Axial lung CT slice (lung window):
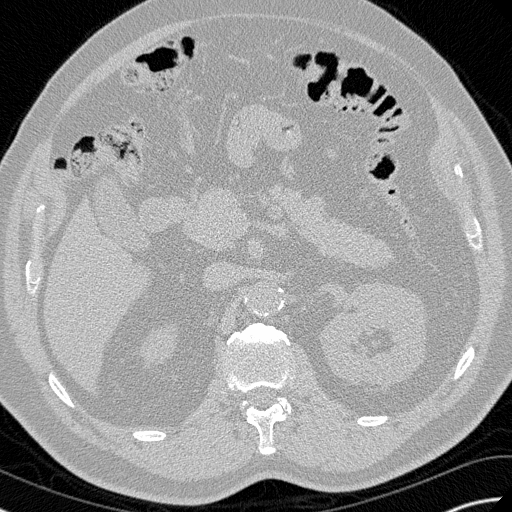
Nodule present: no